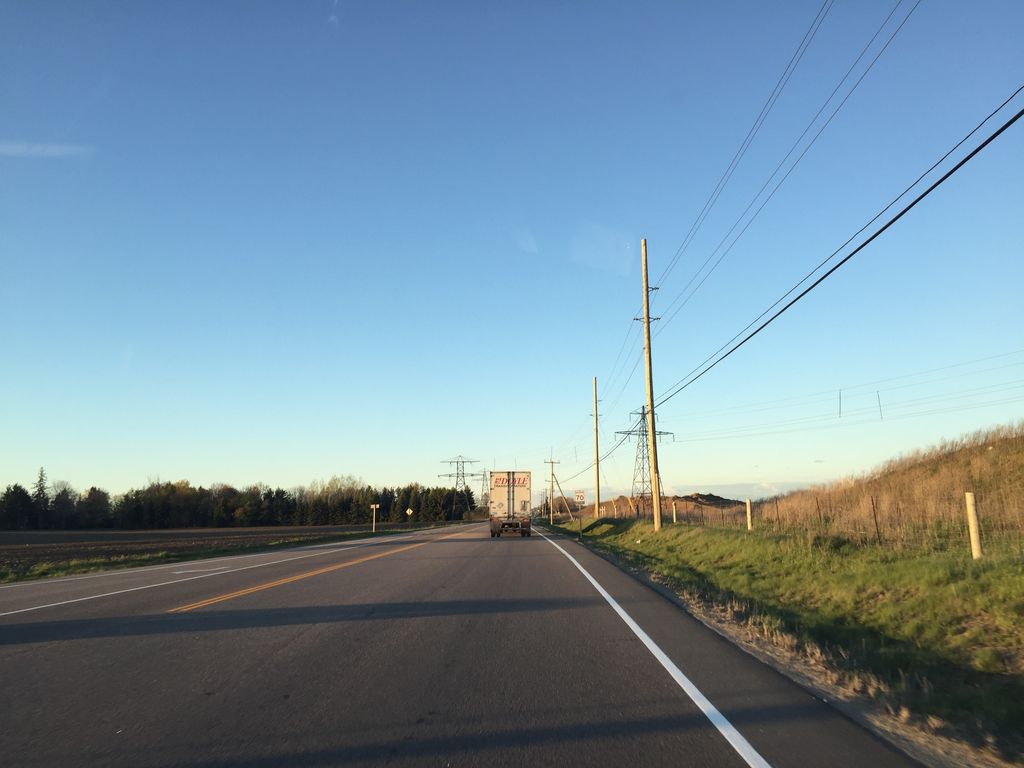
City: kitchener-waterloo